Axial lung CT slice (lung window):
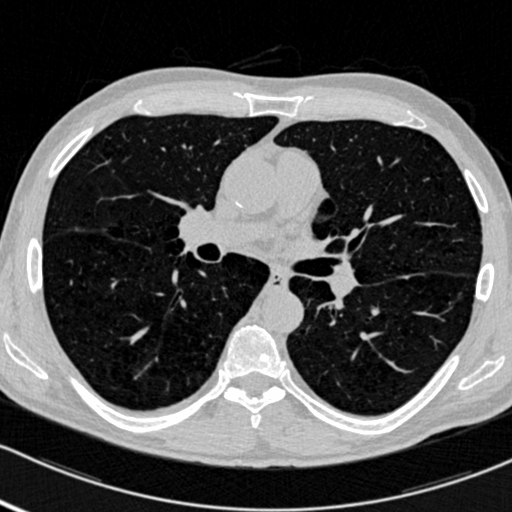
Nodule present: no